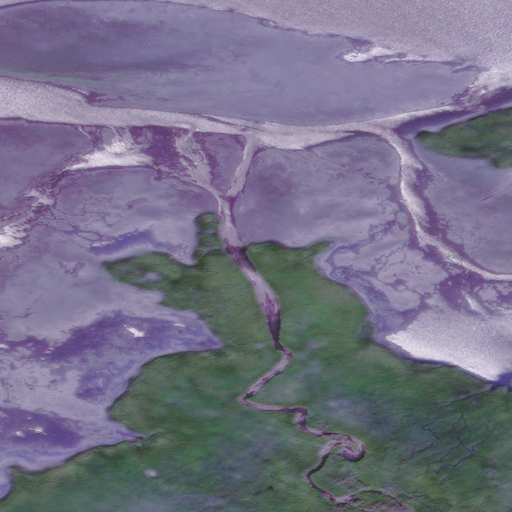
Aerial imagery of valley in Alaska named Wolverine Gulch containing only unknown